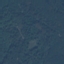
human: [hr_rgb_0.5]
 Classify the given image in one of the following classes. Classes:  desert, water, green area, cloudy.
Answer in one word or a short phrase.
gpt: green area